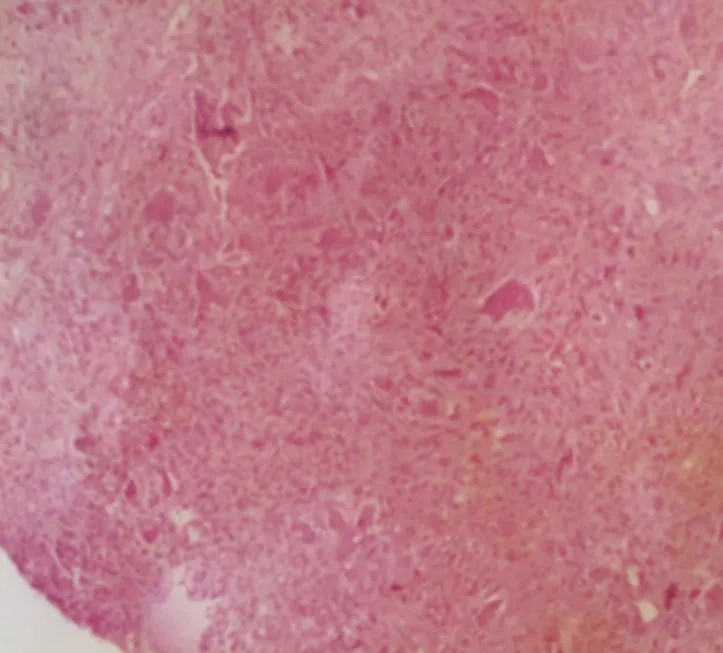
photomicrograph (hematoxylin-eosin stain) showing multiple multinucleate giant cells (arrows) in a spindle cell stroma.
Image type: pathology (h&e)